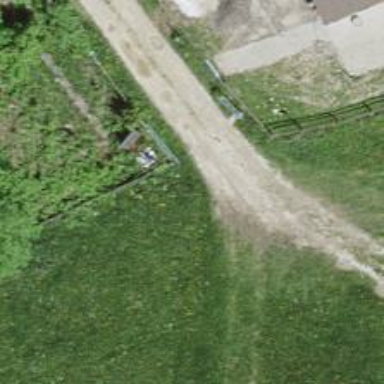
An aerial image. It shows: Gate.